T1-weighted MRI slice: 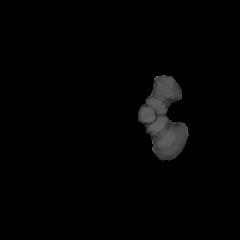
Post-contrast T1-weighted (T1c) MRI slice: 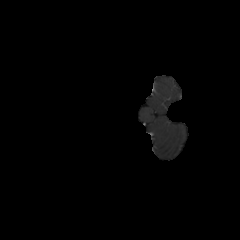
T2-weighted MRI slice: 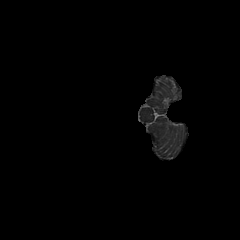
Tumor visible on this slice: no